Question: I'm trying to build a navigation that when the user selects a category then the navigation will only show sub categories for that category selected.
I'm getting a variable from the URL to pass as the parent id and it looks like so:
'''
locolhost/store.php?c=2
'''
the navigation I'm looking for should look like:
'''
Parent
child
child
Parent
Parent
Parent
'''
but, currently my code produces:
'''
Parent
child
child
Parent
child
child
Parent
child
child
Parent
child
child
'''
Here's my current code:
'''
$parent_id = $_GET['p'];
include('navigation.php');
$navigation = new navigation;
print($navigation->main($parent_id));
'''
'''
public function main($parent)
{
/* PDO */
$array = $categoryVIEW->fetchAll(PDO::FETCH_ASSOC);
return $this->buildNav($array,$parent);
}
private function buildNav($array,$parent)
{
$html = '';
foreach($array as $item)
{
if($item['parent'] === NULL)
{
$html .= "
<div class="parent"><a href="?p=".$item['category_id']."">".$item['category_name']."</a></div>
";
$html .= "<div class="child">
";
$html .= $this->getChildren($array,$parent);
$html .= "</div>
";
}
}
return $html;
}
private function getChildren($array,$parent)
{
$html = '';
foreach($array as $item)
{
if($item['parent']===$parent)
{
$html .= " <a href="?p=".$item['category_id']."">".$item['category_name']."</a>
";
}
}
return $html;
}
'''
I'm just simply calling called 'getChildren()' from 'buildNav()' which gets all the children for the selected category. I think I need a condition that will call 'getChildren()' only when the parent I want to show it's children is going through the loop ... if that makes sense?
Here's my database:

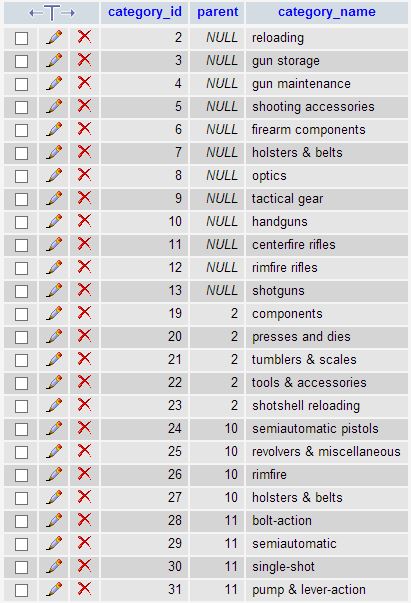
Answer: I figured it out ... I needed to add a condition. Here's the working code:
'''
private function buildNav($array,$parent)
{
$html = '';
foreach($array as $item)
{
if($item['parent'] === NULL)
{
$html .= "
<div class="parent"><a href="?p=".$item['category_id']."">".$item['category_name']."</a></div>
";
$html .= "<div class="child">
";
/* had to add this condition */
if($item['category_id'] === $parent)
{
$html .= $this->getChildren($array,$parent);
}
$html .= "</div>
";
}
}
return $html;
}
private function getChildren($array,$parent)
{
$html = '';
foreach($array as $item)
{
if($item['parent'] === $parent)
{
$html .= " <a href="?p=".$item['category_id']."">".$item['category_name']."</a>
";
}
}
return $html;
}
'''